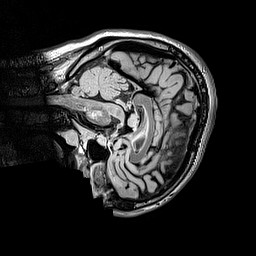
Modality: FLAIR
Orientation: sagittal
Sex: female
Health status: ill
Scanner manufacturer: siemens
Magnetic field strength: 3 T
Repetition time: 5 s
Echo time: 0.388 s